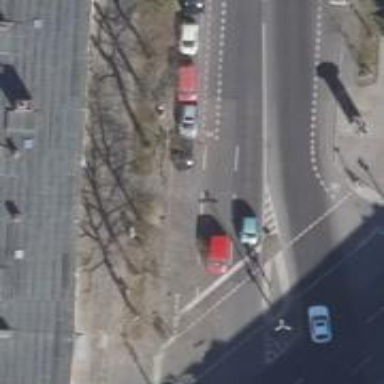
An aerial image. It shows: Tertiary road with asphalt surface. It is dual carriageway with right lane designated for parking.